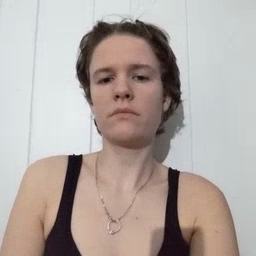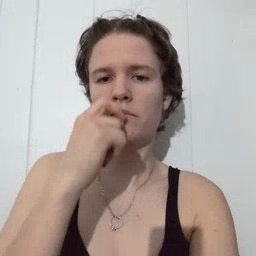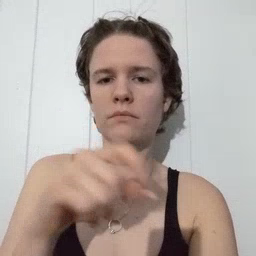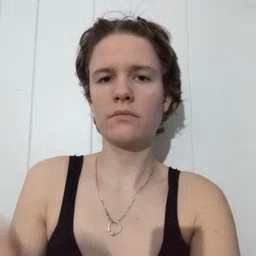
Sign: pencil